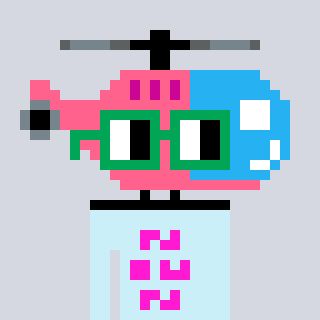
a pixel art character with square green glasses, a helicopter-shaped head and a cold-colored body on a cool background